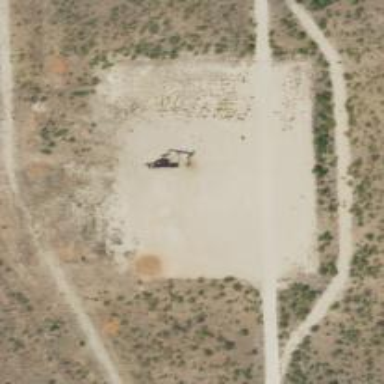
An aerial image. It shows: Petroleum well that is man-made.